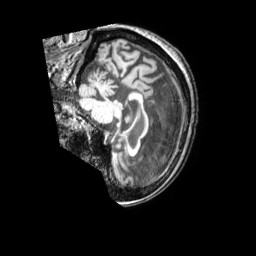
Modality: T1w
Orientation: sagittal
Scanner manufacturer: philips
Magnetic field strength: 3 T
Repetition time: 0.009885 s
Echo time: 0.004603 s